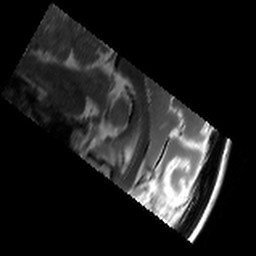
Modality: T2w
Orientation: sagittal
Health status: healthy
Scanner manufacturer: siemens
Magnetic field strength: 3 T
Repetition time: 8.02 s
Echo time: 0.08 s